Question: I'm using the <URL>. Is there an easy way to add a custom text behind a new tag. My intention is, that the user knows that he/she will add the tag.
The result should look something like that eg. in examle of color names, there it could say "new color" after a new tag:

'''
$(".js-example-tags").select2({
tags: true
});
'''
'''
select, pre {
display: inline-block;
}
.js-example-tags {
width: 256px;
}
'''
'''
<link href="https://cdn.jsdelivr.net/npm/select2@4.1.0-rc.0/dist/css/select2.min.css" rel="stylesheet" />
<script src="https://cdnjs.cloudflare.com/ajax/libs/jquery/3.3.1/jquery.min.js"></script>
<script src="https://cdn.jsdelivr.net/npm/select2@4.1.0-rc.0/dist/js/select2.min.js"></script>
<select class="js-example-tags">
<option selected="selected">orange</option>
<option>white</option>
<option>purple</option>
</select> <pre><== Type new tag into search and click enter</pre>
'''
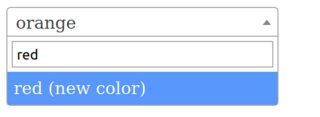
Answer: If i understant your logic, you could try this:
'''
$(".js-example-tags").select2({
tags: true,
createTag:newtag,
matcher: matchCustom,
});
function newtag(params, data){
var term = $.trim(params.term);
if (term === '') {
return null;
}
return {
id: term,
text: term + " (New color)",
newTag: true // add additional parameters
}
}
function matchCustom(params, data) {
// If there are no search terms, return all of the data
if ($.trim(params.term) === '') {
return data;
}
// Do not display the item if there is no 'text' property
if (typeof data.text === 'undefined') {
return null;
}
// Return 'null' if the term should not be displayed
return null;
}
'''
'''
select, pre {
display: inline-block;
}
.js-example-tags {
width: 256px;
}
'''
'''
<link href="https://cdn.jsdelivr.net/npm/select2@4.1.0-rc.0/dist/css/select2.min.css" rel="stylesheet" />
<script src="https://cdnjs.cloudflare.com/ajax/libs/jquery/3.3.1/jquery.min.js"></script>
<script src="https://cdn.jsdelivr.net/npm/select2@4.1.0-rc.0/dist/js/select2.min.js"></script>
<select class="js-example-tags">
<option selected="selected">orange</option>
<option>white</option>
<option>purple</option>
</select> <pre><== Type new tag into search and click enter</pre>
'''